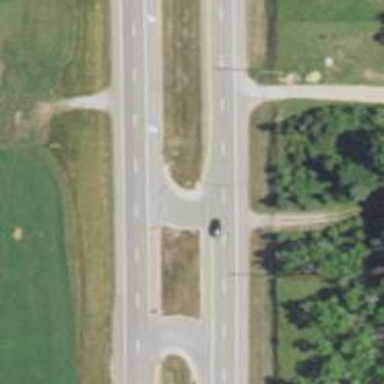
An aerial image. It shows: Primary link highway with asphalt surface.